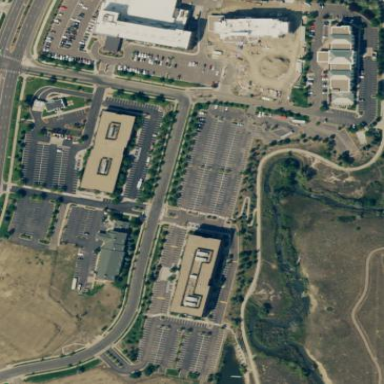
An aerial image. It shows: Commercial area.